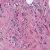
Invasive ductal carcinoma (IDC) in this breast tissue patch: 1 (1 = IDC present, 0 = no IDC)